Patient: sex F, age 56
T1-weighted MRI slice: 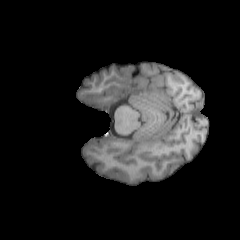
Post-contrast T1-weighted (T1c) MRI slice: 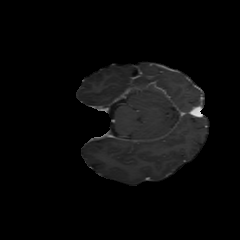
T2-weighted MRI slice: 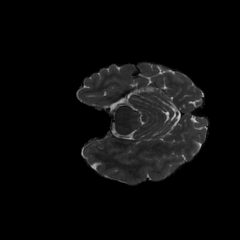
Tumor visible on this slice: no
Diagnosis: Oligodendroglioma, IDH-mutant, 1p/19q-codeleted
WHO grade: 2